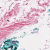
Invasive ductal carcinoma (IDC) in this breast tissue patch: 0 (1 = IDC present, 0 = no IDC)